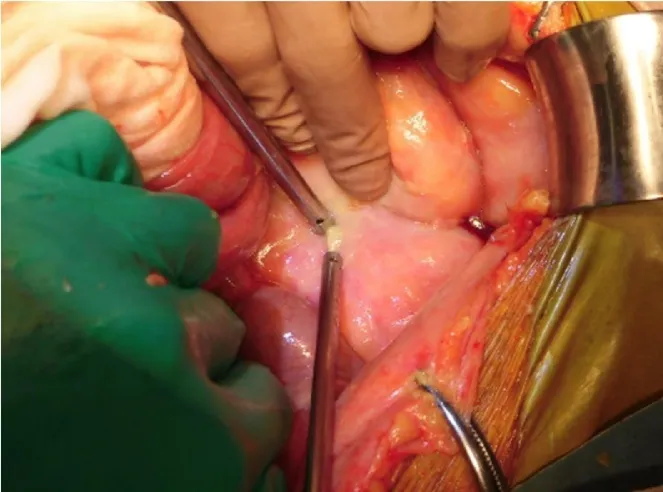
Intraoperative findings. A mesenteric abscess was found beside a perforated sigmoid diverticulum.
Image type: medical_photograph (other_medical_photograph)